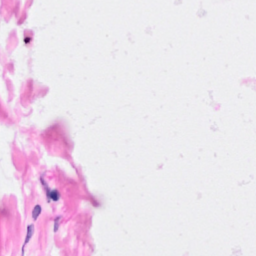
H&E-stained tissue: Breast